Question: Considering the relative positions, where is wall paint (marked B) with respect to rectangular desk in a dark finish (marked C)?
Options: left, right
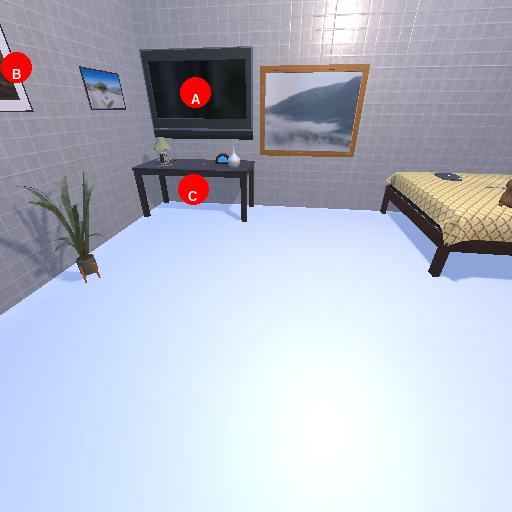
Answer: left